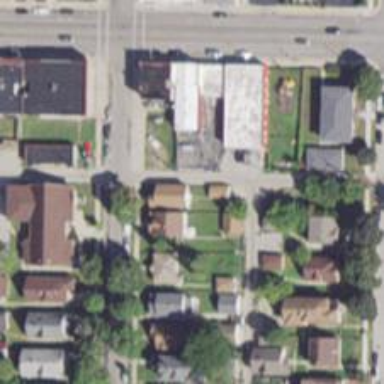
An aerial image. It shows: Alley classified as service road.